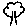
Label: tree